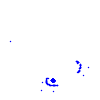
Particle: pion